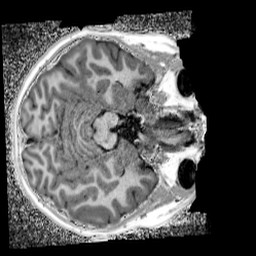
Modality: UNIT1_denoised
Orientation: axial
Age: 9
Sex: female
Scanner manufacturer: siemens
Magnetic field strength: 3 T
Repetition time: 4 s
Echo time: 0.00299 s